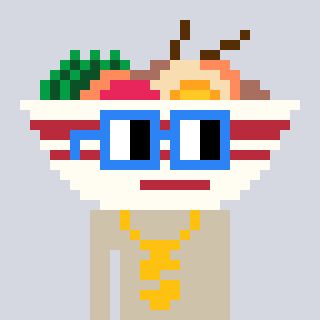
a pixel art character with square blue glasses, a noodles-shaped head and a bege-colored body on a cool background